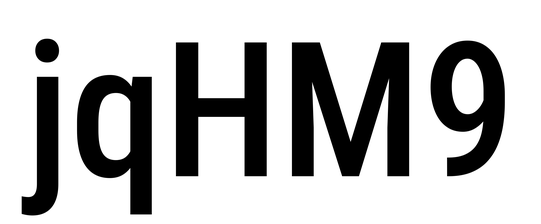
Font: Roboto_Condensed_Medium